Field crop: maize
Growth stage: 2
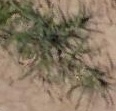
Species: salsola